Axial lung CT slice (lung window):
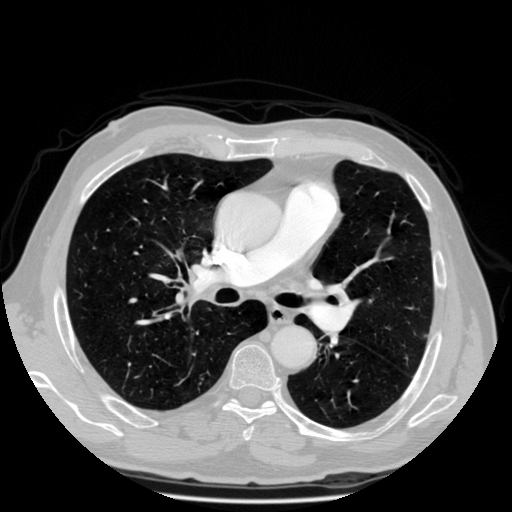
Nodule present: no